Field crop: maize
Growth stage: 2
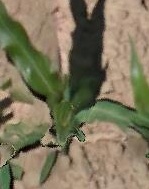
Species: maize